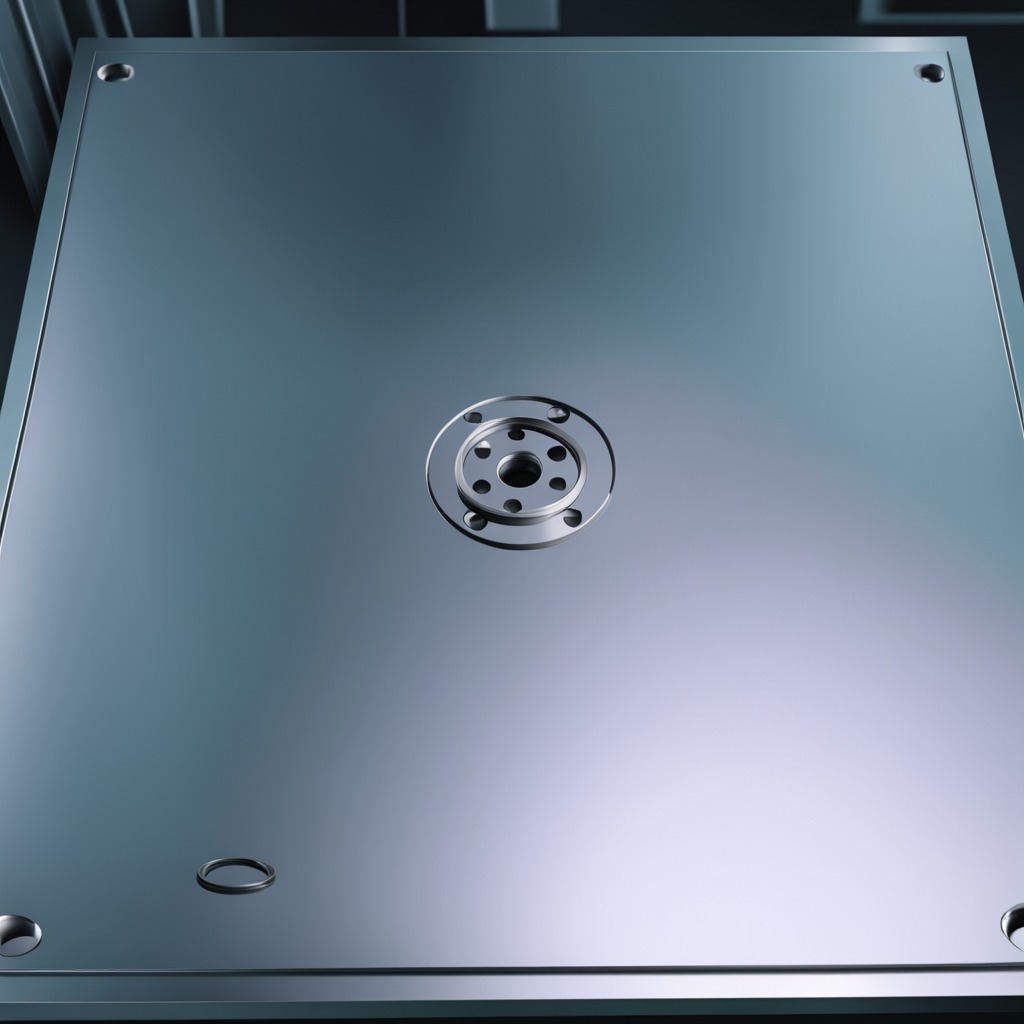
A rubber O-ring is lying on the metal table in a machine shop under fluorescent lights.